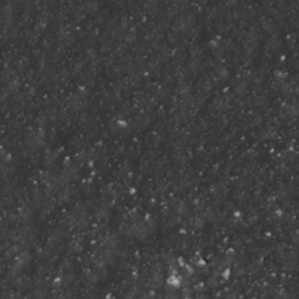
Label: non_frost